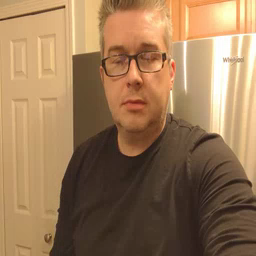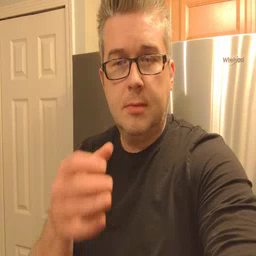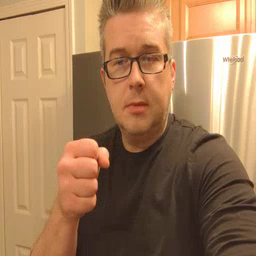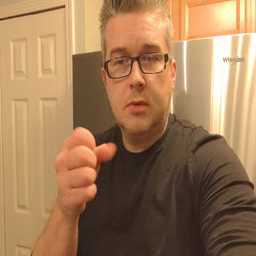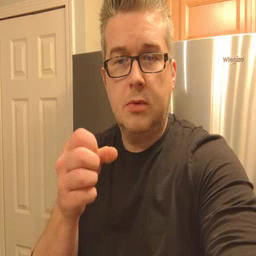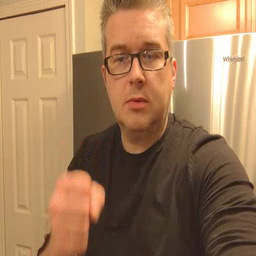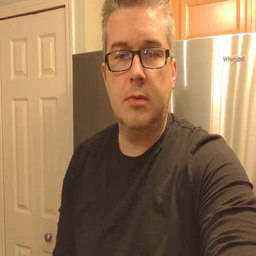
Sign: milk